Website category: game
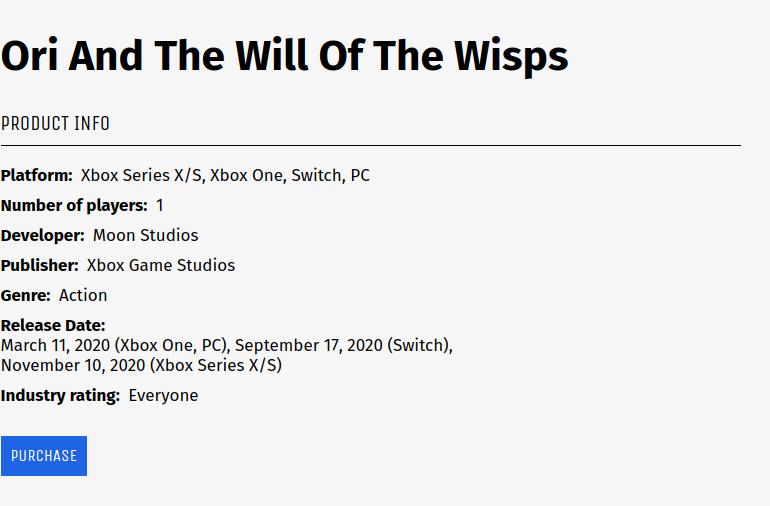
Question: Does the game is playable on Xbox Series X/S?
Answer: yes

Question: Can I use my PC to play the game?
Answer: yes

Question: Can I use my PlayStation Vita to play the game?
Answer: no

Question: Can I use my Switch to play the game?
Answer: yes

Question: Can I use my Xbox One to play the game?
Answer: yes

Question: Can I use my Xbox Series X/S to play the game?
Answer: yes

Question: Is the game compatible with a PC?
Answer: yes

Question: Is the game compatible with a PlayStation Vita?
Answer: no

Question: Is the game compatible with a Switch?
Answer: yes

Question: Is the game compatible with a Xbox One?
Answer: yes

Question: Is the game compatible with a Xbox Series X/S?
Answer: yes